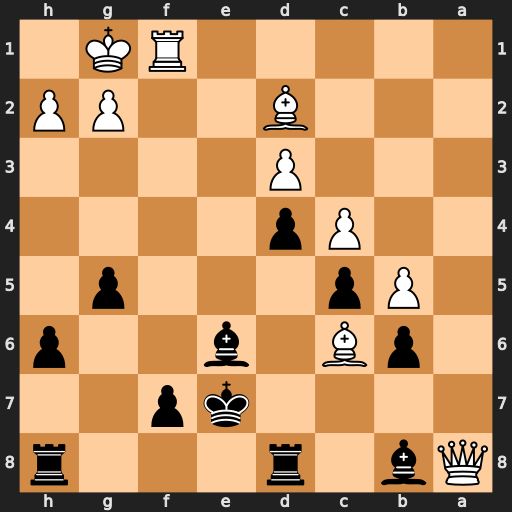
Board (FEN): Qb1r3r/4kp2/1pB1b2p/1Pp3p1/2Pp4/3P4/3B2PP/5RK1
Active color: b
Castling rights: -
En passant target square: -
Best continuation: Bxh2+ Kxh2 Rxa8 Bxa8 Rxa8